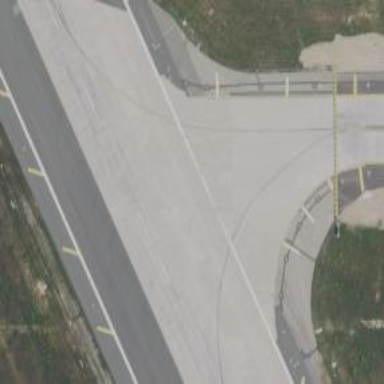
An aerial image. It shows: View of taxiway at the airport.